Interaction volume radius: 5 \u00c5
Interaction volume height: 40 \u00c5
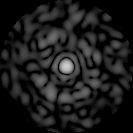
Disorder parameter: 0.8438